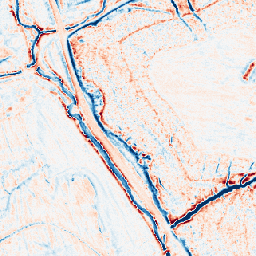
Category: edge_preserving
Decomposition family: anisotropic_diffusion
Decomposition parameters: iterations: 50
kappa: 50
gamma: 0.05
Upsampling method: area
Upsampling parameters: scale: 8
Upsampling scale: 8